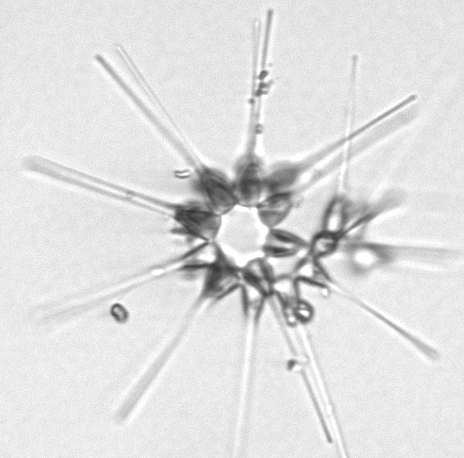
Label: Asterionellopsis_glacialis